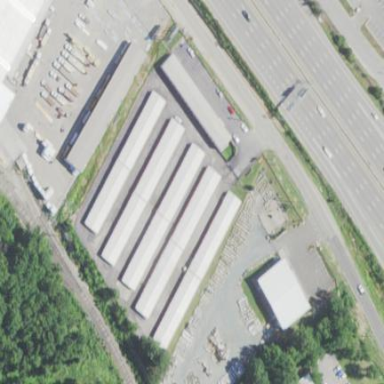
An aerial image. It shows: Commercial building.